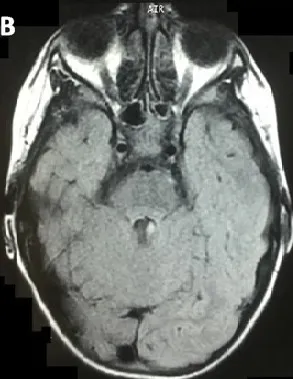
FLAIR. Showing the total disappearance of the cyst with optic nerve decompression.
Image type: radiology (mri)